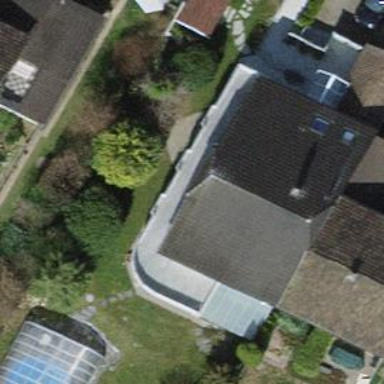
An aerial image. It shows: Semidetached house.